Question: I just drag and drop image to image group but when I run this code to other machine it gives errors of all the images.
I want to know that how do I copy them so that to other machine it do not give errors.

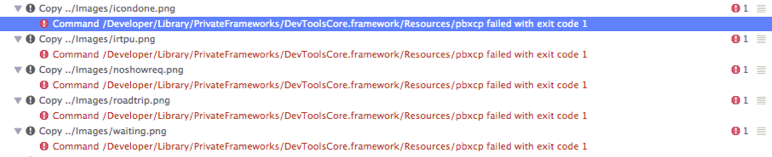
Answer: Just check the checkbox on top and it will copy the resource on destination.